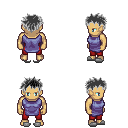
a pixel art fantasy rpg character, male body template, human, tanned skin, chain tabard jacket, red pants, gray bedhead hairstyle, white slippers, four views (front, back, left, right), 2x2 character sprite sheet, small pixel art, hard edges, no anti-aliasing